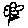
Label: flower